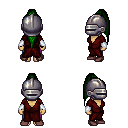
a pixel art fantasy rpg character, female body template, human, tanned skin, red robe, magenta pants, green extra-long topknot hairstyle, metal helm, white cloth bracers, maroon shoes, four views (front, back, left, right), 2x2 character sprite sheet, small pixel art, hard edges, no anti-aliasing